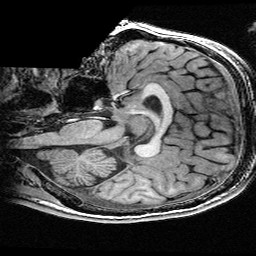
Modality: T1w
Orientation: sagittal
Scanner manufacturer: ge
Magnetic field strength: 3 T
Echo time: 0.00318 s